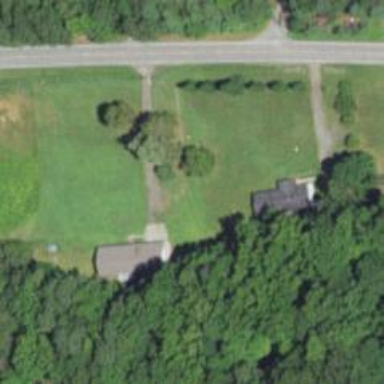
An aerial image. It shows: Driveway.